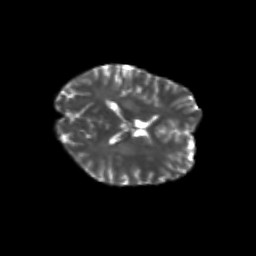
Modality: T2w
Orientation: axial
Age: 19
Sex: female
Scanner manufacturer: siemens
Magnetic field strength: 3 T
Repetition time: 3.5 s
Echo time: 0.113 s